Question: I have the following problem:
Im creating an editor for the GLSL Shading language. I would like to allow keywords as identifier on certain occasions, because the names of the builtin-functions can be used as identifiers.
for example: 'vec3 texture=vec3(1,2,3);' is valid, even though 'texture' is a builtin function.
this is the rule for the builtin functions:
'''
BuiltInFunction:
'abs' |
'acos' |
'acosh' |
'all' |
'any' |
'asin' |
'asinh' |
'atan' |
'atanh' |
'atomicAdd' |
'atomicAnd' |
//etc...
'''
this is the identifier terminal rule:
'''
terminal IDENTIFIER: (('a'..'z')|('A'..'Z')|'_') (('a'..'z')|('A'..'Z')|'_'|('0'..'9'))*;
'''
This is the result in the editor. 'texture' and 'abs' are not recognized as identifier.

the full grammar for reference: <URL>
I created a source file with all the builtin functions:
'''
common void abs();
common void acos();
common void acosh();
common void all();
common void any();
common void asin();
common void asinh();
common void atan();
common void atanh();
common void atomicAdd();
common void atomicAnd();
common void atomicCompSwap();
//etc...
'''
i used the preserved keyword 'common' to distinguish between builtin functions and locally created ones:
'''
BuiltInFunctionDeclaration returns FunctionDeclaration:
'common' qualifier=TypeQualifier? type=Type name=BuiltInFunction LEFT_PAREN (args+=Parameter (COMMA args+=Parameter)*)? RIGHT_PAREN (functionBlock=BlockStatement|SEMICOLON)
;
BuiltInFunction returns Function:
({BuiltInFunction}name=IDENTIFIER)
;
FunctionDeclaration:
qualifier=TypeQualifier? type=Type name=Function LEFT_PAREN (args+=Parameter (COMMA args+=Parameter)*)? RIGHT_PAREN (functionBlock=BlockStatement|SEMICOLON)
;
Function:
({Function}name=IDENTIFIER)
;
'''
...added these in the ScopeProvider:
'''
public IScope scope_CallFunction_name(CallFunction context,EReference reference){
... add local functions to list ...
if(builtInFunctions==null){
ResourceSet set=file.eResource().getResourceSet();
Resource r=set.createResource(URI.createURI("internal:/builtin.glsl"));
try {
//Internals.builtInFunctions is a String of the source file.
r.load(new ByteArrayInputStream(Internals.builtInFunctions.getBytes()), set.getLoadOptions());
} catch (IOException e) {
e.printStackTrace();
}
builtInFunctions=((GLSLFile) r.getContents().get(0)).getFunctions().stream()
.map(FunctionDeclaration::getName)
.collect(Collectors.toList());
}
functions.addAll(builtInFunctions);
return Scopes.scopeFor(functions);
}
'''
and in the 'ISemanticHighlightingCalculator' I added this check inside the iterator loop:
'''
if(current instanceof CallFunction){
if(((CallFunction) current).getName() instanceof BuiltInFunction){
acceptor.addPosition(node.getOffset(), node.getLength(), "CallBuiltInFunction");
continue;
}
}
'''
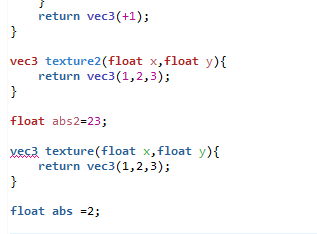
Answer: In xtext, keywords override IDENTIFIER rule. When you use IDENTIFIER in a rule it will never match a keyword.
If you want to do it anyway, you have to combine these rules into a new one:
'''
keywordOrIdentifier:
BuiltInFunction | IDENTIFIER
;
'''
Then you have to use this rule instead of IDENTIFIER rule:
'''
Function:
{Function} name=keywordOrIdentifier
;
'''
With this modification, your grammar will parse what you want, like in this example:
'''
vec3 texture(float x, float y) {
return vec(1,2,3)
}
'''
The only problem with this solution is that the word texture will be colored as a keyword whereas in this context it's not a keyword. I think you can override this behavior with a custom .